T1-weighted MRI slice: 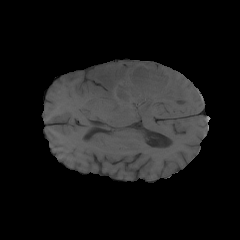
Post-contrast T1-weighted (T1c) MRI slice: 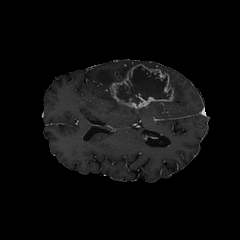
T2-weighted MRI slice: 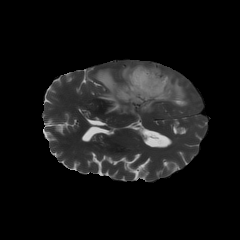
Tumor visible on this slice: yes